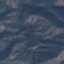
Land use / land cover: HerbaceousVegetation